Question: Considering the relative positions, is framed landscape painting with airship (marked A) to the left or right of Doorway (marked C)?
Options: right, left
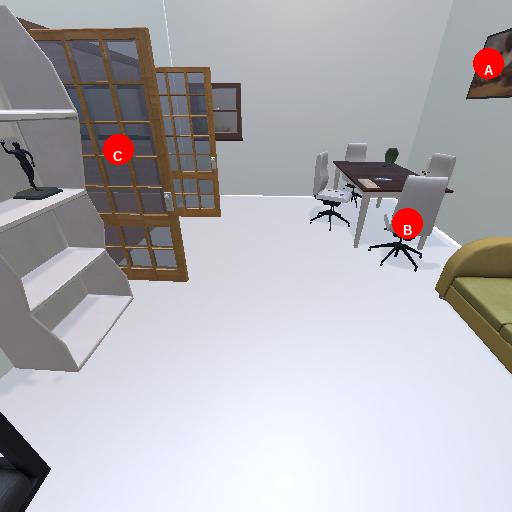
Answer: right